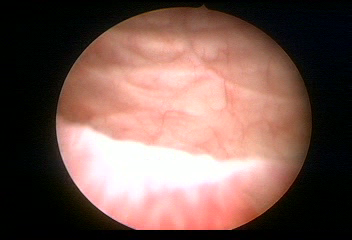
Modality: WLC
Class: Normal mucosa
Bladder cancer association: No